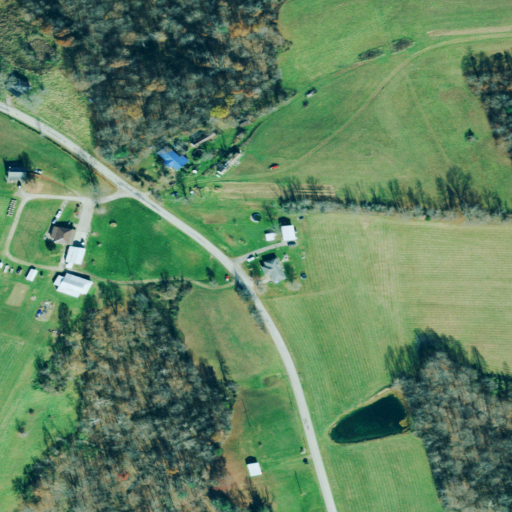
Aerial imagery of ridge(s) in Ohio named Union Ridge containing pasture, deciduous forest, open development, low intensity development, medium intensity development, and mixed forest